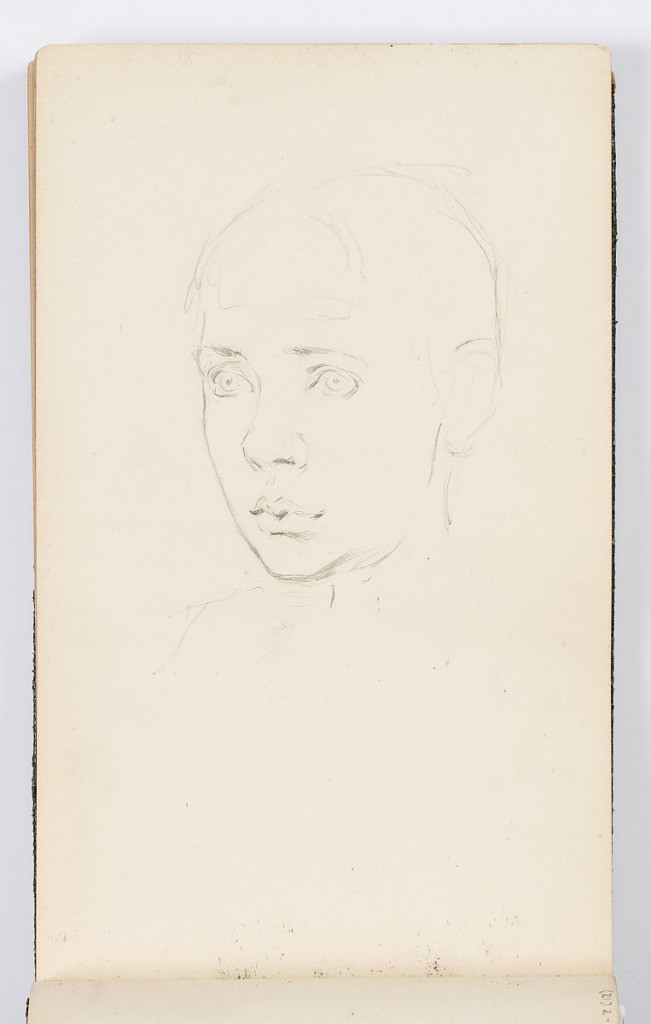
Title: Sketchbook Page: Portrait
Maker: Kenyon Cox, American, 1856–1919
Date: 1883
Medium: Graphite on paper
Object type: Sketchbook folio
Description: Sketch of a face with more detail in eyes, nose, and lips.